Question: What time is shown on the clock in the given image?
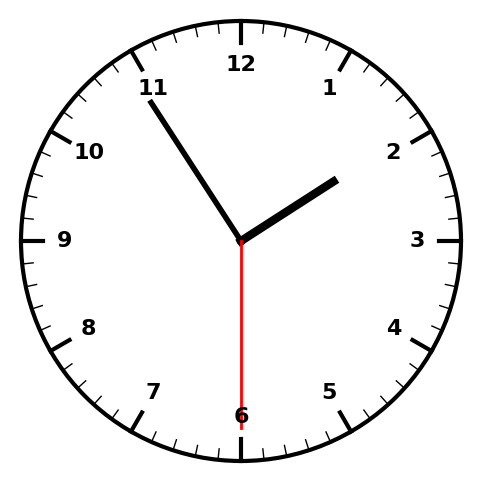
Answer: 01:54:30